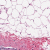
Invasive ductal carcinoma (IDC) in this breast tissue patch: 0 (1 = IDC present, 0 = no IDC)